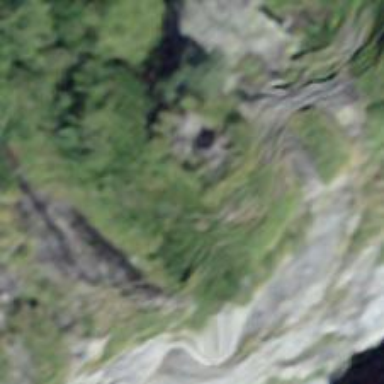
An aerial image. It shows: Cliff in nature.